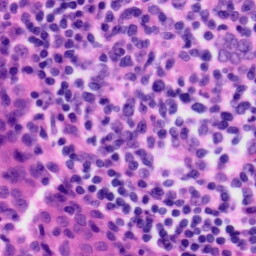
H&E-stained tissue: Tonsil